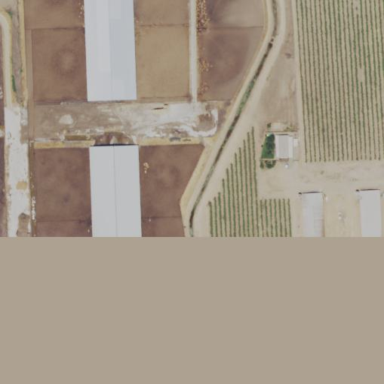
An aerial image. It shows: Farmyard area.